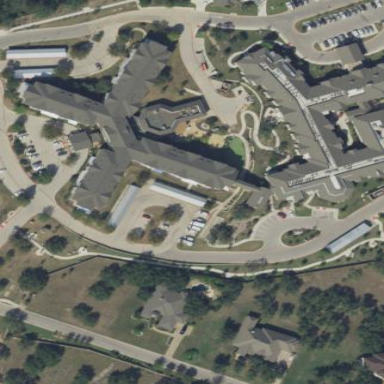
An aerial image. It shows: View of apartment building.